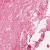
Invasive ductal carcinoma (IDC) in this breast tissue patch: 0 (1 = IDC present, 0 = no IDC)